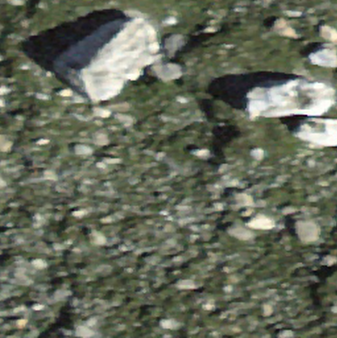
Label: bouldering_area